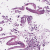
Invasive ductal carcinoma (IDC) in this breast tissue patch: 0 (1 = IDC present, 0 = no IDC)